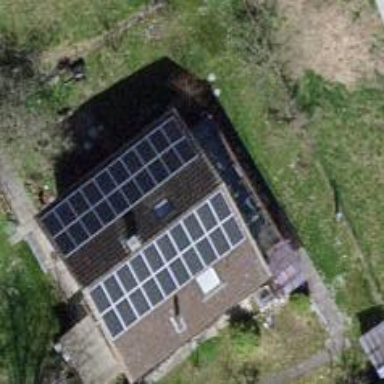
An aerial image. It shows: Solar power generator using photovoltaic panels.